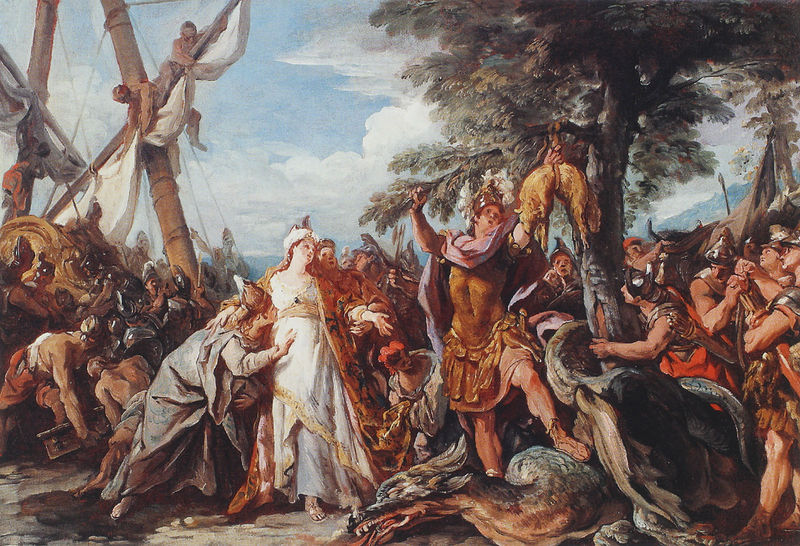
Titel: Der Aufbruch von Jason und Medea nach der Eroberung des Goldenen Vlies’
Künstler: Jean - Francois de Troy
Institution: London, National Gallery
Schlagwörter: baum, gruppe, himmel, mann, meer, menschen, bewegung, frau, kleid, hund, rot, tier, tiere, malerei, menge, barock, tot, schiff, segel, mast, segelschiff, abfahrt, historienbild, soldaten, lamm, menschenmenge, rüstung, sieg, helme, fuchs, eroberung, krieger, historienmalerei, ankunft, ungeheuer, drache, boucher, goldenes vließ, strum, vließ, bestürzung, tote tiere, argonauten, argo